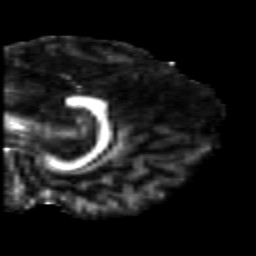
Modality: FA
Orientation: sagittal
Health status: healthy
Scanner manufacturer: siemens
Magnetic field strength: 3 T
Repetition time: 10 s
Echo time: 0.092 s